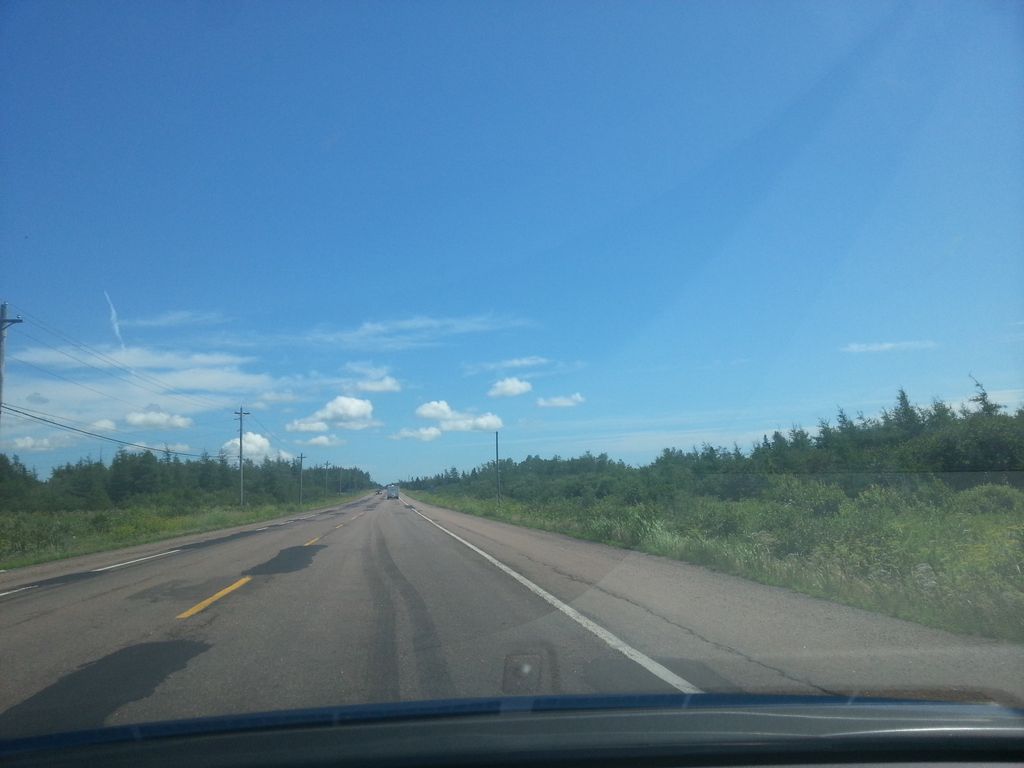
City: charlottetown